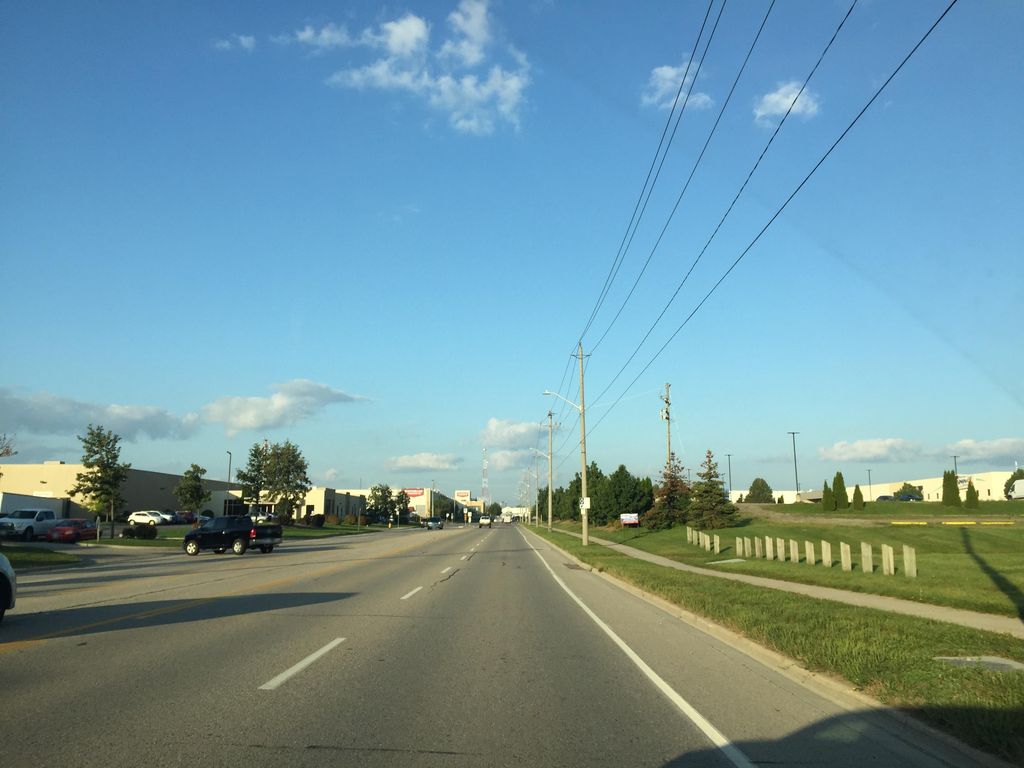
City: kitchener-waterloo